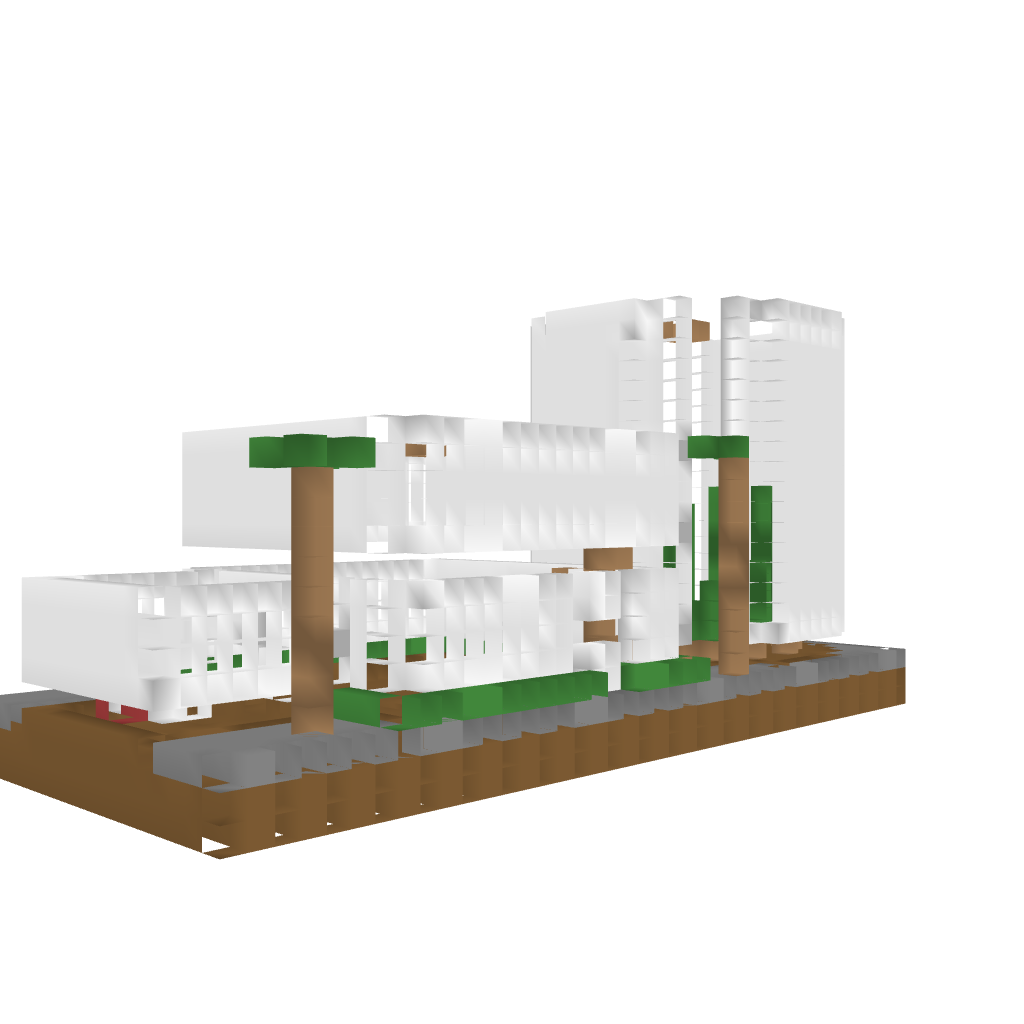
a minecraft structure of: The Maymont Home bad low quality